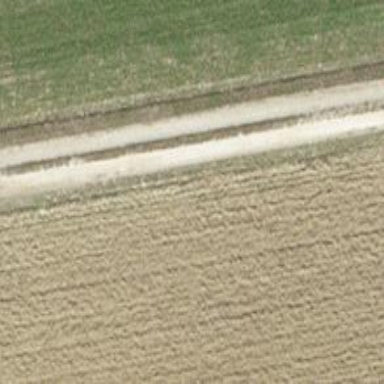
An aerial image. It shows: Track with grade 2 gravel surface.